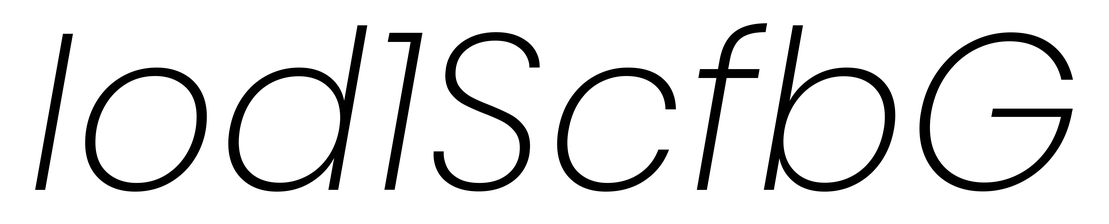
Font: Poppins-ExtraLightItalic